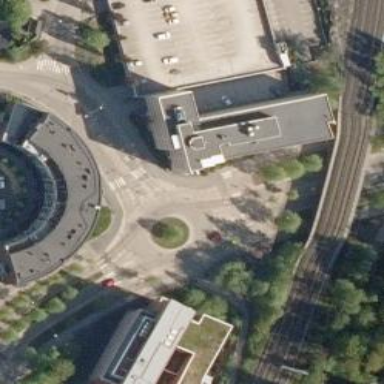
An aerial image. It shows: Secondary road with asphalt surface leading to roundabout.